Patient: sex F, age 26
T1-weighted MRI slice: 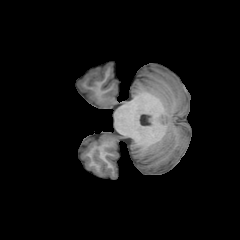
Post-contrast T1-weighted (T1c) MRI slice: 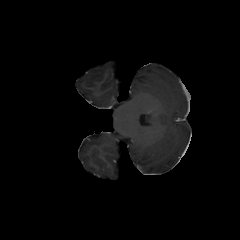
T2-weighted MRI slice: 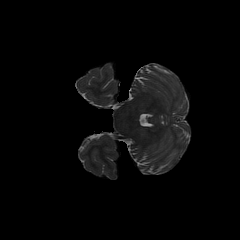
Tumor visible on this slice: no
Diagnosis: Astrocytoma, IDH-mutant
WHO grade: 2